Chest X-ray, PA view. Patient: 55 years old, sex M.
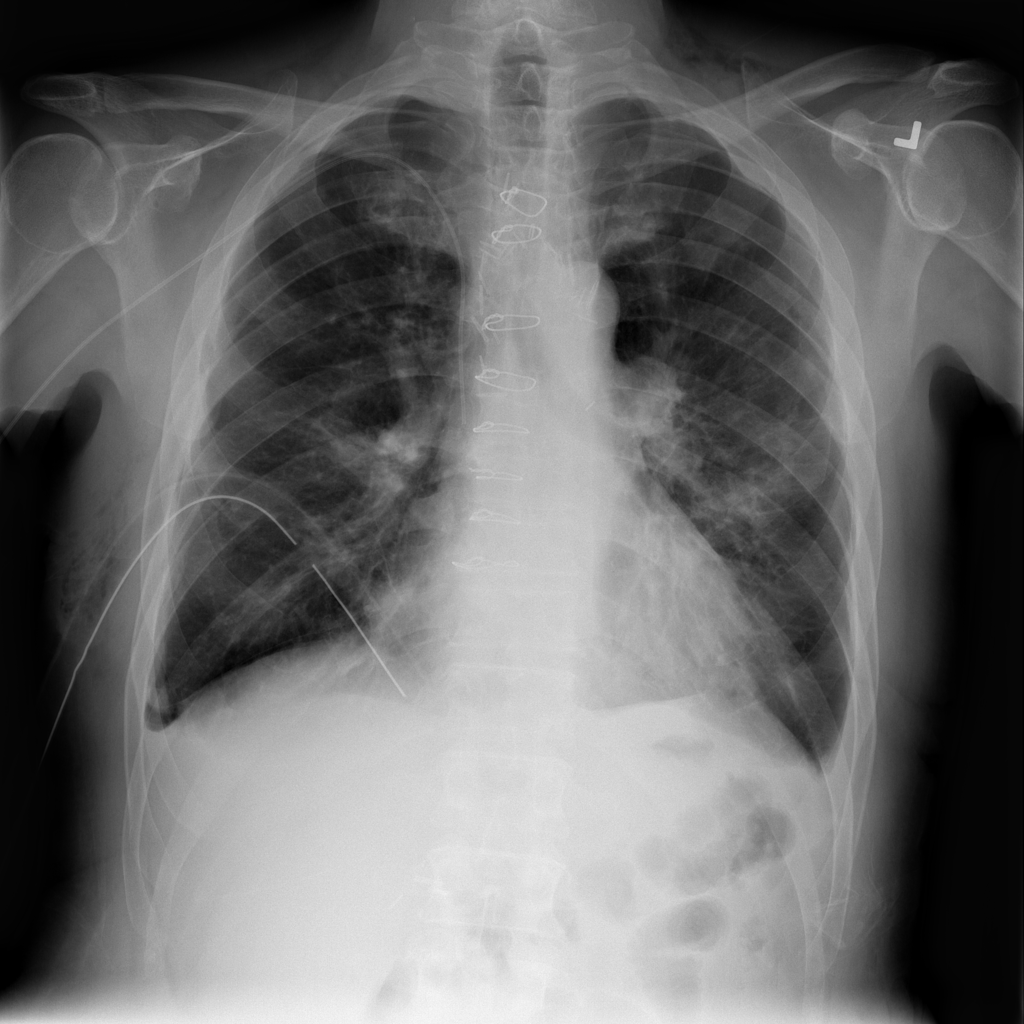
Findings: Pneumothorax